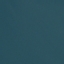
Label: SeaLake